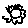
Label: sun